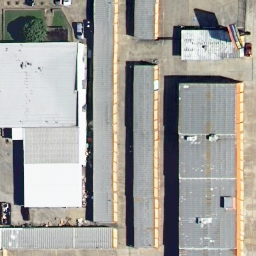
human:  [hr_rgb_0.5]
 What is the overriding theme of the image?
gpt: buildings